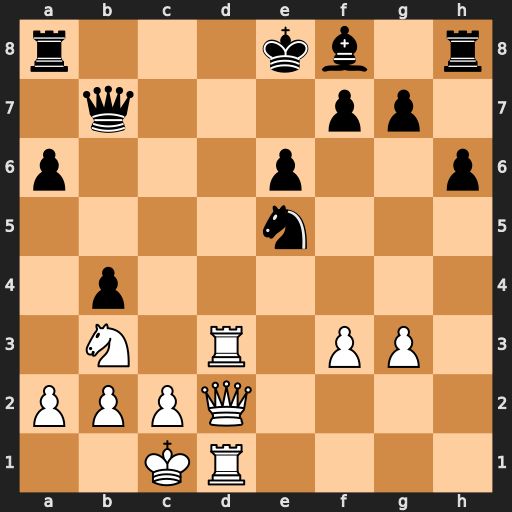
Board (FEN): r3kb1r/1q3pp1/p3p2p/4n3/1p6/1N1R1PP1/PPPQ4/2KR4
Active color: w
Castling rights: kq
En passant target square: -
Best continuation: Rd8+ Ke7 f4